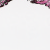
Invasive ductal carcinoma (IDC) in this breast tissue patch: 0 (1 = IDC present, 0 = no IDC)